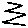
Label: zigzag